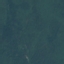
Label: Forest